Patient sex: F
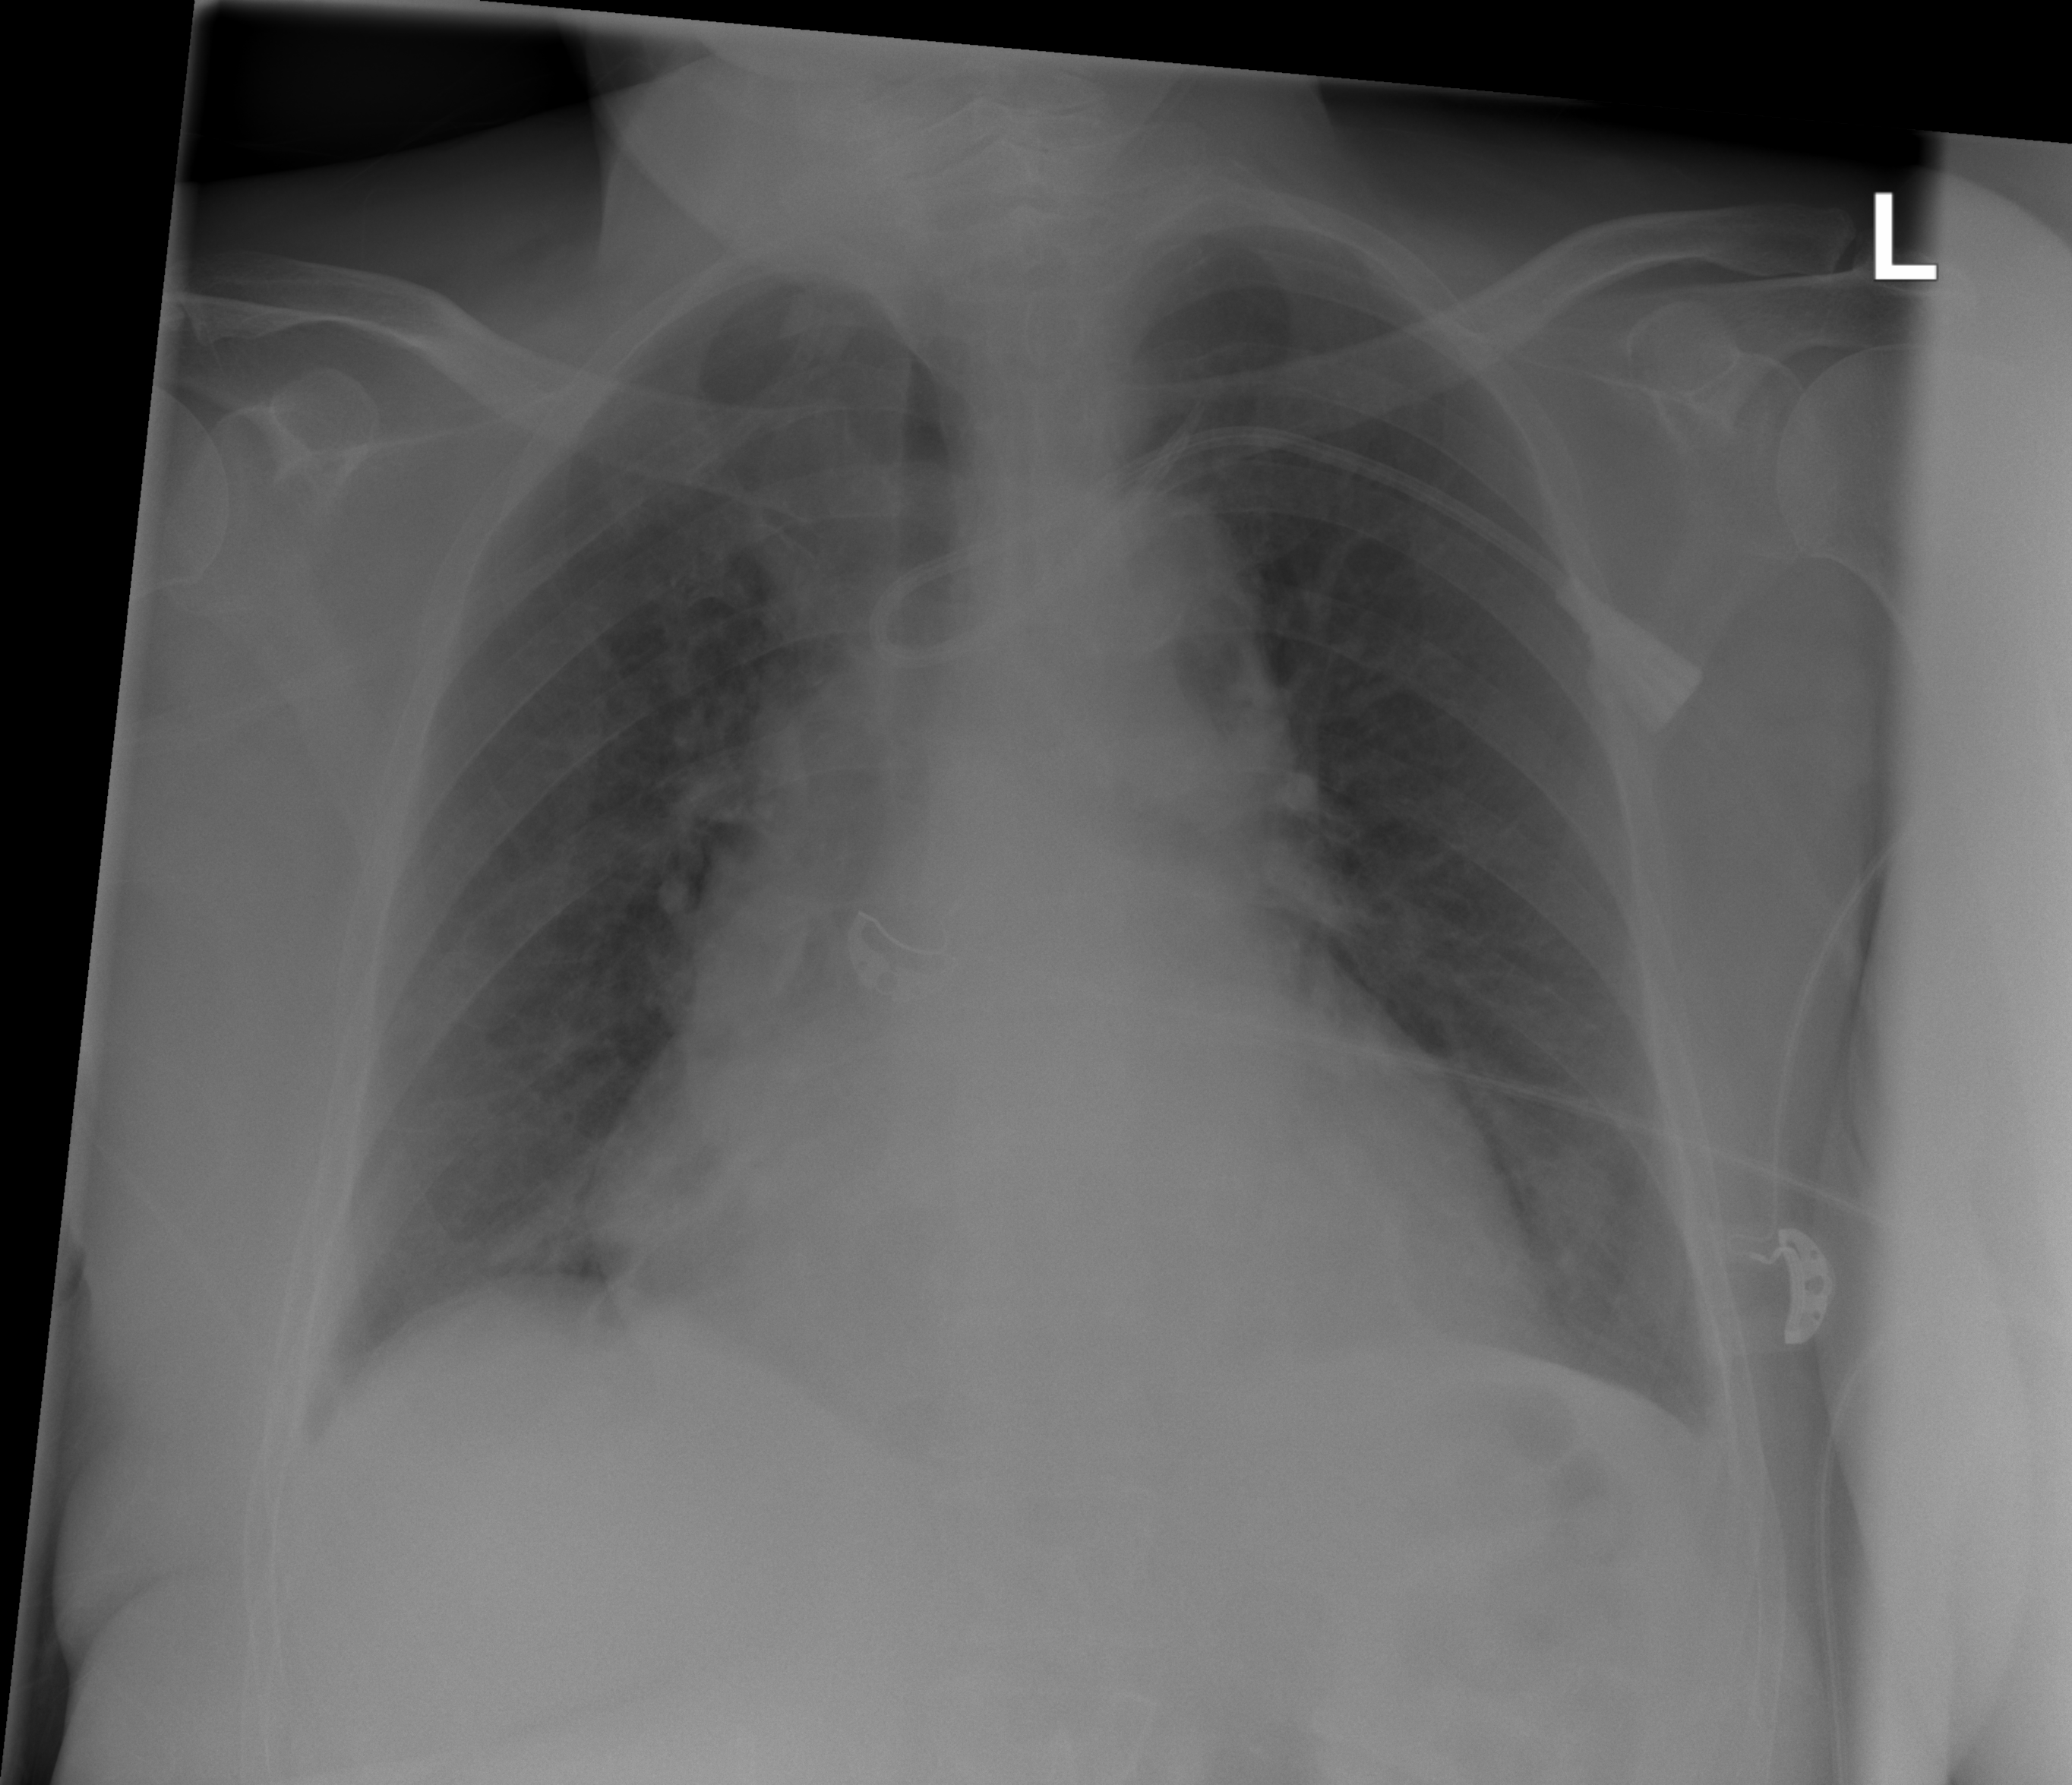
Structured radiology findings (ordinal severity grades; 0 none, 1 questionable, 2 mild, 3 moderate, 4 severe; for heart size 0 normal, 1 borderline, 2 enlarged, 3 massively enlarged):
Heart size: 0
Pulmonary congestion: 1
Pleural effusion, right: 2
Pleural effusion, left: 2
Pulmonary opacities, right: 1
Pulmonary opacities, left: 0
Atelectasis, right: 2
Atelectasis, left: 1